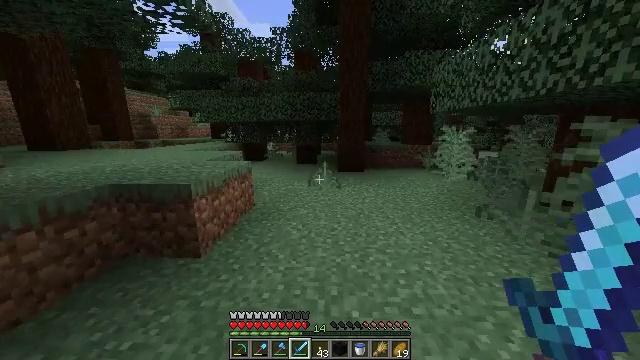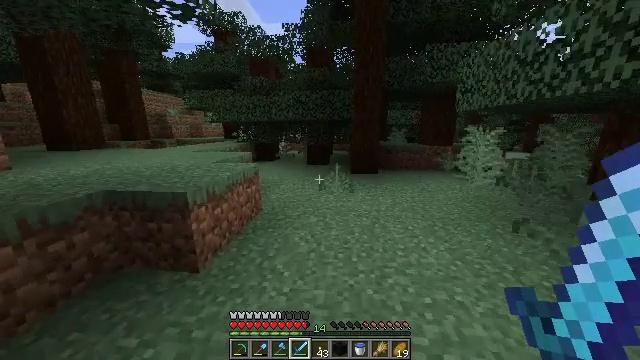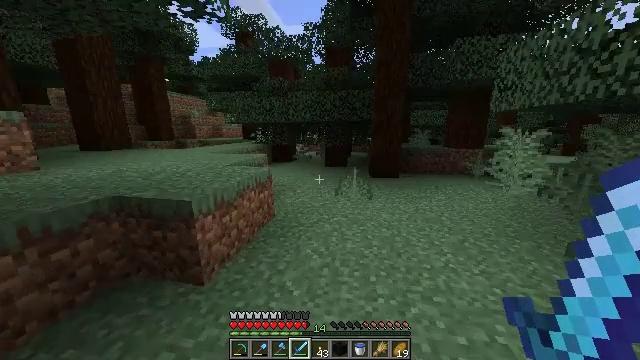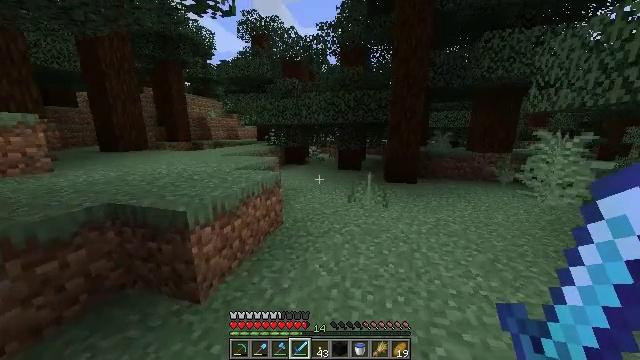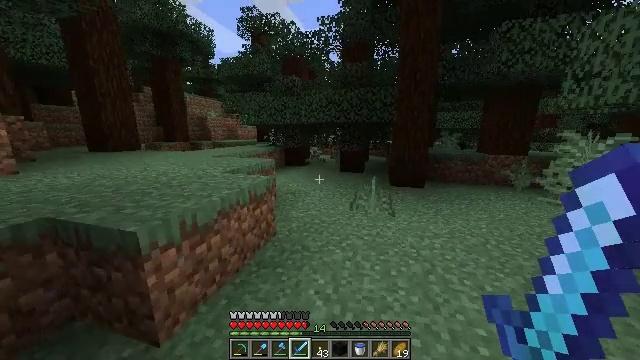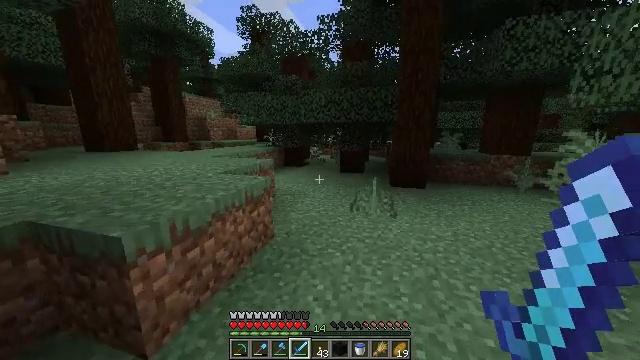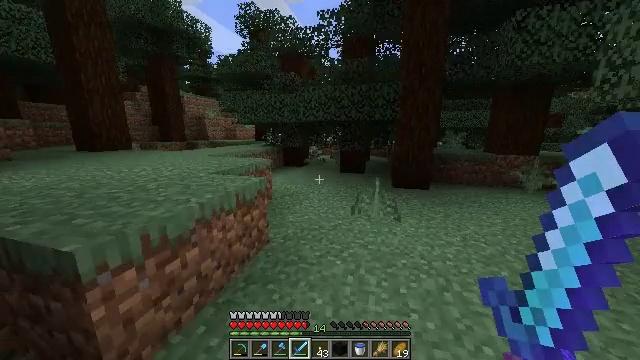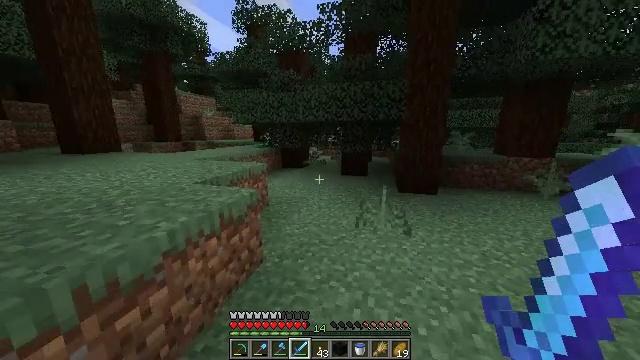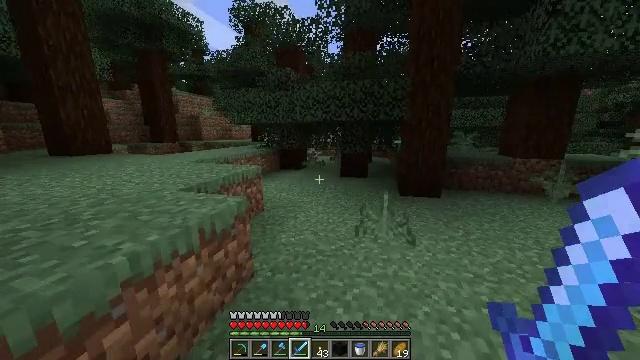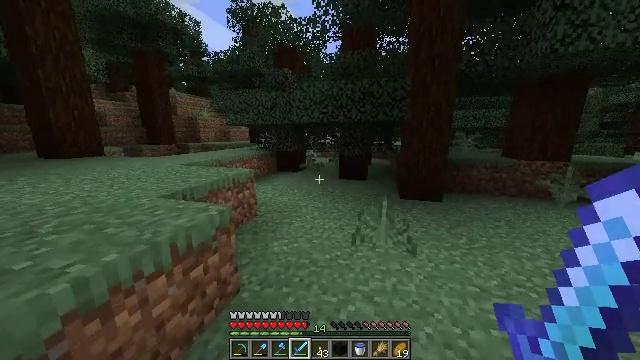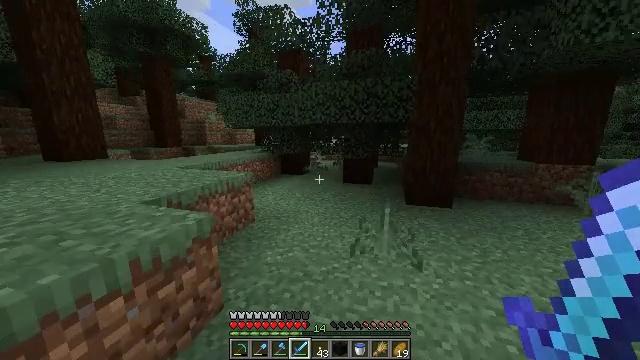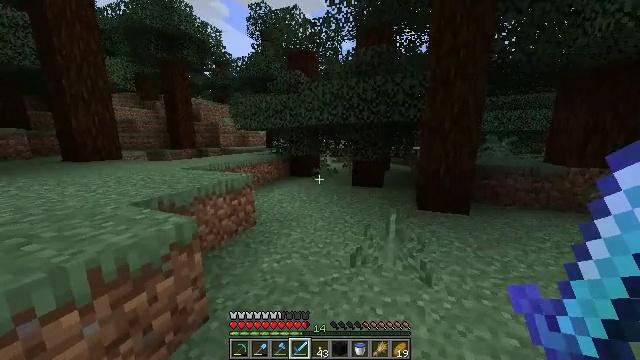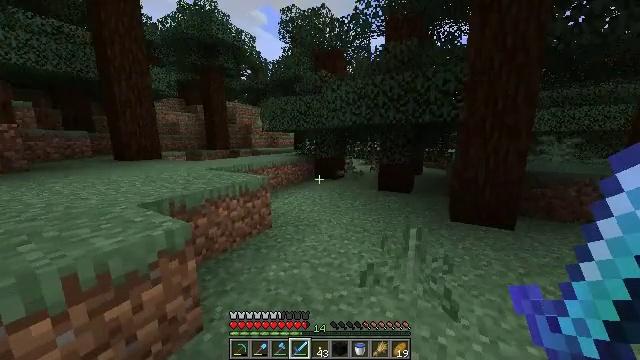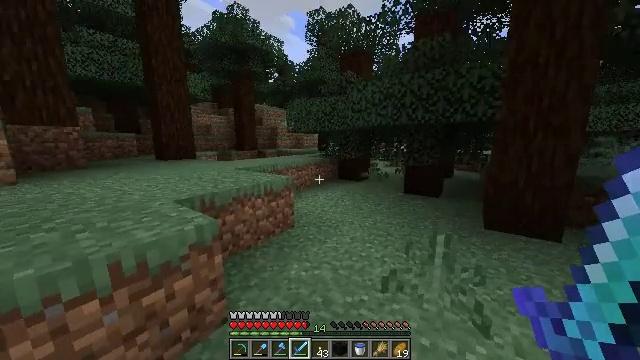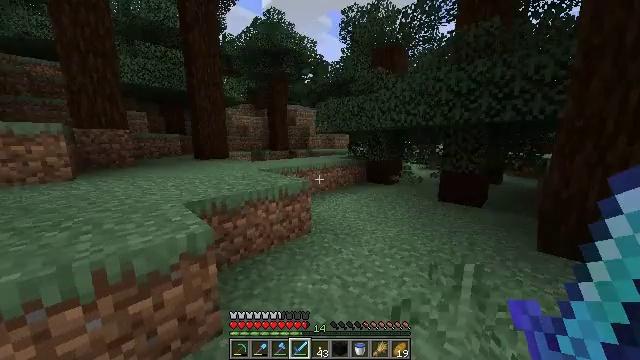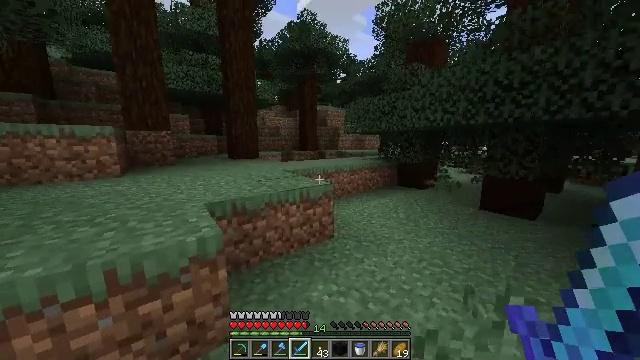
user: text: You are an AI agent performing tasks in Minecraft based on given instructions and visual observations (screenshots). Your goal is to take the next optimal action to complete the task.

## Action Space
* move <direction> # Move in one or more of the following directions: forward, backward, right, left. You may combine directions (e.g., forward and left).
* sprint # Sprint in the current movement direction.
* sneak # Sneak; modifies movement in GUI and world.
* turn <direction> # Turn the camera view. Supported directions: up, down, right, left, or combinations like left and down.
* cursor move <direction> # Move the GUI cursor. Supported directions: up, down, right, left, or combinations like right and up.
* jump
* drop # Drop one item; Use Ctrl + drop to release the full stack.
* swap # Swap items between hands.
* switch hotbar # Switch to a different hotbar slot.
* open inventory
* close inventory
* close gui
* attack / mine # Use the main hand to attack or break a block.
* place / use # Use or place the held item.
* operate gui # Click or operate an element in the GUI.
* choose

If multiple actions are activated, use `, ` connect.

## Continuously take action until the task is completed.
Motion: motion action
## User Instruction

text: Break the sweet berry bush to collect berries.
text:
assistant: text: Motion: move forward, sprint, turn left
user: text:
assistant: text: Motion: move forward, sprint, turn left
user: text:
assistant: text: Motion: move forward, sprint, turn left
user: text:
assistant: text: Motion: move forward, sprint
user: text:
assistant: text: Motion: move forward, sprint
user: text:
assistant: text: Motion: move forward, sprint
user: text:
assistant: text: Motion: move forward, sprint
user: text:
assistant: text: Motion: move forward and move right, sprint
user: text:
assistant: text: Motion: move forward and move right, sprint
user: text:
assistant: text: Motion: move forward and move right, sprint, turn left
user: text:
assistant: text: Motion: move forward and move right, sprint, turn left
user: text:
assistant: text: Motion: move forward and move right, sprint, turn left
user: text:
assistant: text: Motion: move forward and move right, sprint, turn left
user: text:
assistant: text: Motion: move forward, sprint, turn left
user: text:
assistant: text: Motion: move forward, sprint, turn left
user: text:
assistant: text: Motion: move forward, sprint, turn left
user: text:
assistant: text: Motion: move forward, sprint, turn left
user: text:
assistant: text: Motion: move forward, sprint, turn left
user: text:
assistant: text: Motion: move forward, sprint, turn left, jump
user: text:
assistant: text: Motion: move forward, sprint, jump
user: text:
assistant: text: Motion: move forward, sprint, jump
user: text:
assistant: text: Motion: move forward, sprint, jump
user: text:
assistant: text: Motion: move forward, sprint, jump
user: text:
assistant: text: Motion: move forward, sprint, jump
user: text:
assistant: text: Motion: move forward, sprint
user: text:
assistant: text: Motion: move forward, sprint
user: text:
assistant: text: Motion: move forward, sprint, turn right
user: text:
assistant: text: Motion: move forward, sprint, turn right
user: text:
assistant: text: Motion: move forward, sprint
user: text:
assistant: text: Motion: move forward, sprint